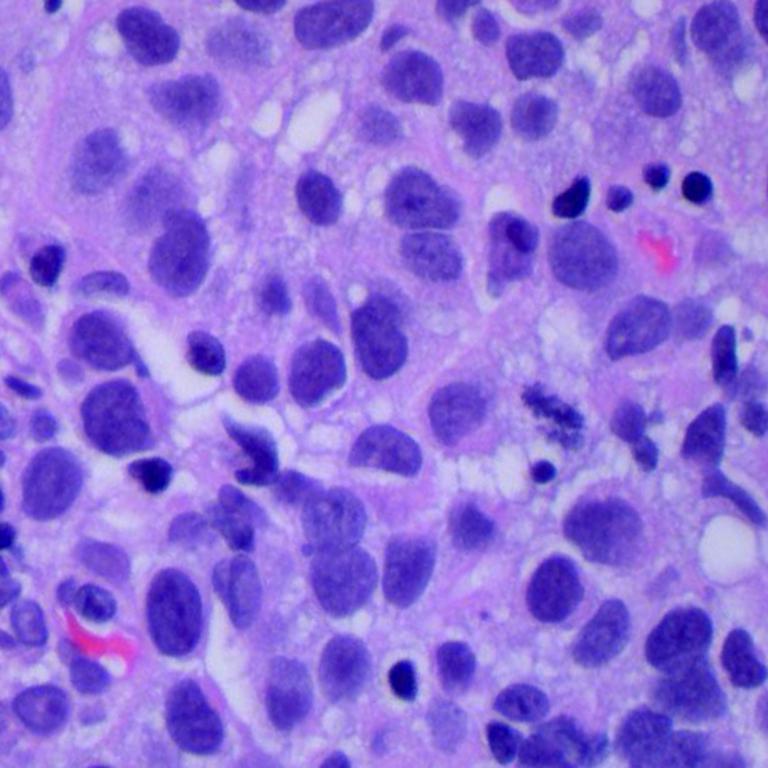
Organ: lung
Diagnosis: squamous carcinomas